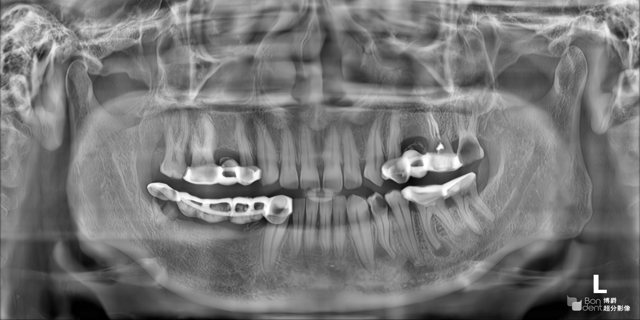
adult